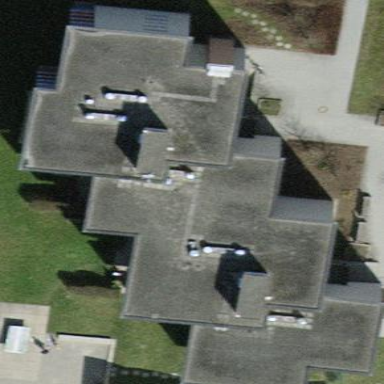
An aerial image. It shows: Image showing building with apartments.